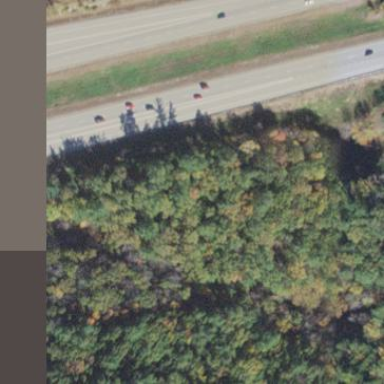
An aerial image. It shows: Mixed leaf-type forest area.